Question: I have been working on a problem for a few days now to draw a diamond inside of the console that asks for user input, and then draws the diamond in respect to the size that was inputed.
I can't draw the diamond in here because the formatting doesn't show up correctly.
I have been able to successfully get the top half of the diamond to work, and I thought the bottom half would be easy as it would just be the reverse of the top, however I'm stuck on something and I cant seem to figure it out.
Here is my code:
'''
import java.util.Scanner;
public class Diamond {
public static void main(String[] args) {
// import the scanner
Scanner scanner = new Scanner(System.in);
// Ask for the number of sides
System.out.println("Enter the diamond size: ");
int sides = scanner.nextInt();
//variables for the diamond
int matrix = sides * 2 + 3;
int midpoint = ((matrix - 1) / 2) + 1;
int mspaces = 0;
int centerSpaces = 0;
// diamond gets made here
for (int rows = 1; rows <= midpoint; rows++) {
int spaces = (sides * 2 + 2) - (sides + rows);
if (rows == 1) {
for (int x = 1; x <= spaces; x++) {
System.out.print(" ");
}
System.out.print("^
");
}
//top half of the diamond
if (rows > 1 && rows < midpoint) {
if (rows > 2) {
mspaces += 2;
}
for (int x = 1; x <= spaces; x++) {
System.out.print(" ");
}
System.out.print("/");
for (int k = 0; k <= mspaces; k++) {
System.out.print(" ");
}
System.out.print("\
");
centerSpaces = mspaces + 2;
}
//center of the diamond
if (rows == midpoint) {
System.out.print("<");
for (int i = 0; i <= centerSpaces; i++) {
System.out.print(" ");
}
System.out.print(">");
}
}
//Bottom half of the diamond
for (int x = midpoint - 1; x <= 1; x--) {
int downSpace = (sides * 2 + 2) - (sides + x);
System.out.println("
");
if (x == 1) {
for (int y = 1; y <= downSpace; y++) {
System.out.println(" ");
}
if (x > 2) {
mspaces += 2;
}
for (int y = 1; x <= downSpace; y++) {
System.out.print(" ");
}
System.out.print("\");
for (int k = 0; k <= mspaces; k++) {
System.out.print(" ");
}
System.out.print("/
");
centerSpaces = mspaces + 2;
}
}
}
}
'''
If I had to take a guess on what it is, it would be something in the 'if' statement for the bottom half of the diamond, but I'm not exactly sure.
EDIT:
Here is a screenshot of the top half of the diamond:

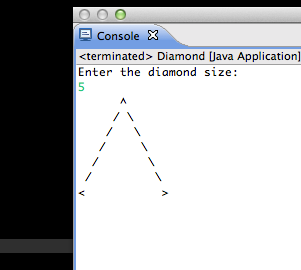
Answer: Loop never runs: should read 'x>=1' (i think)
'''
for (int x = midpoint - 1; x <= 1; x--)
'''
Possible infinite loop: should read 'y <= downSpace'
'''
for (int y = 1; x <= downSpace; y++)
'''